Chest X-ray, PA view. Patient: 16 years old, sex M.
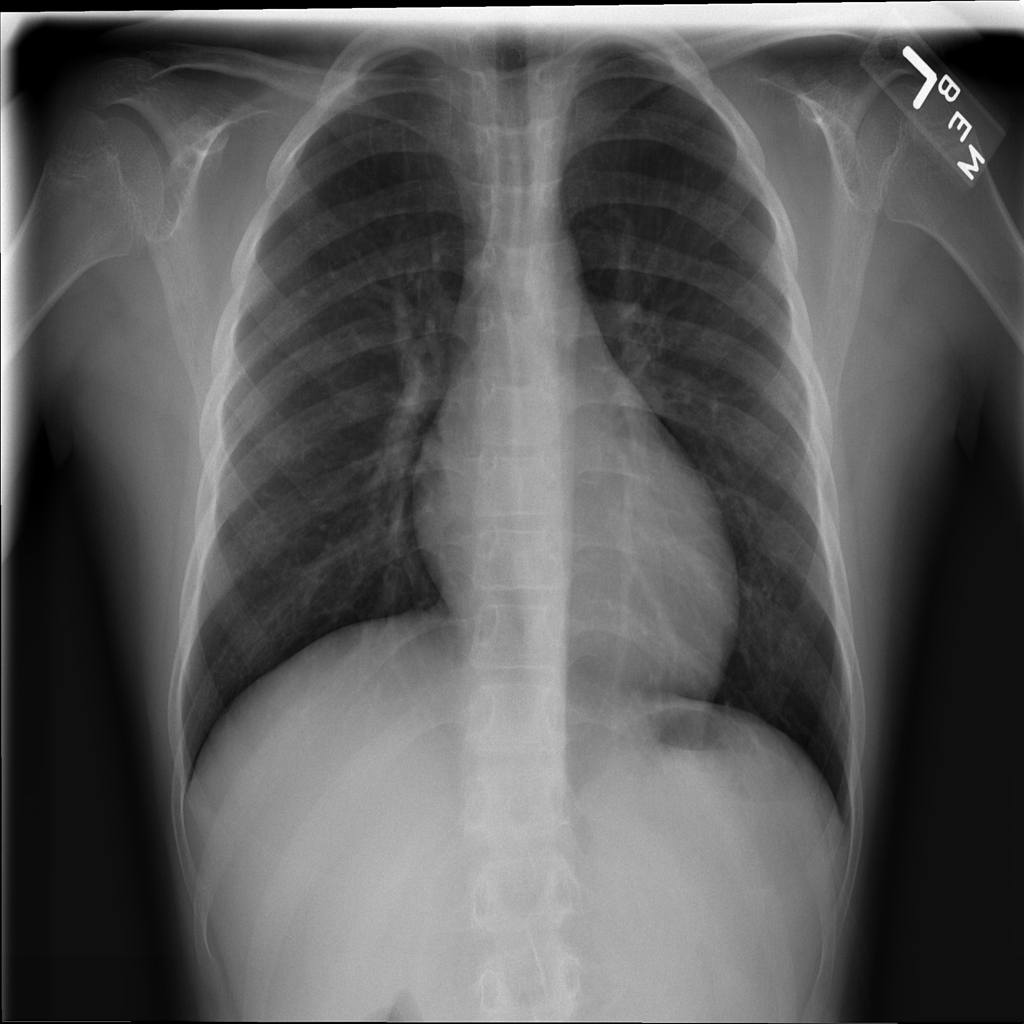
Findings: No Finding